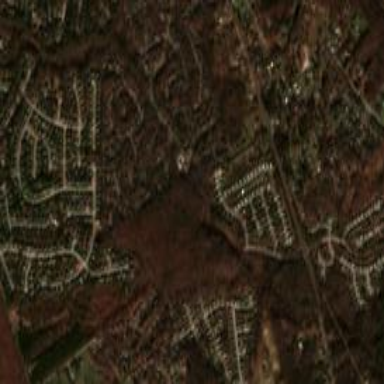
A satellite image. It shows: Residential area consisting of single-family homes.